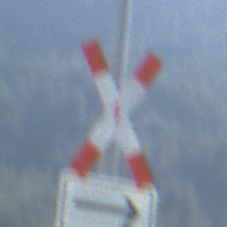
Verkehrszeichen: Andreaskreuz
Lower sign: RichtungsangabeDurchPfeile4
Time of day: MorningAfternoon
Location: Outdoor (Nature)
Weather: PartlyCloudy
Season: NotSpecified
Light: Natural